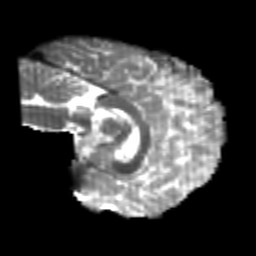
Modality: T2w
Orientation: sagittal
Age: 23
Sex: male
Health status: healthy
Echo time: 0.074 s